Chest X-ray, AP view. Patient: 28 years old, sex M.
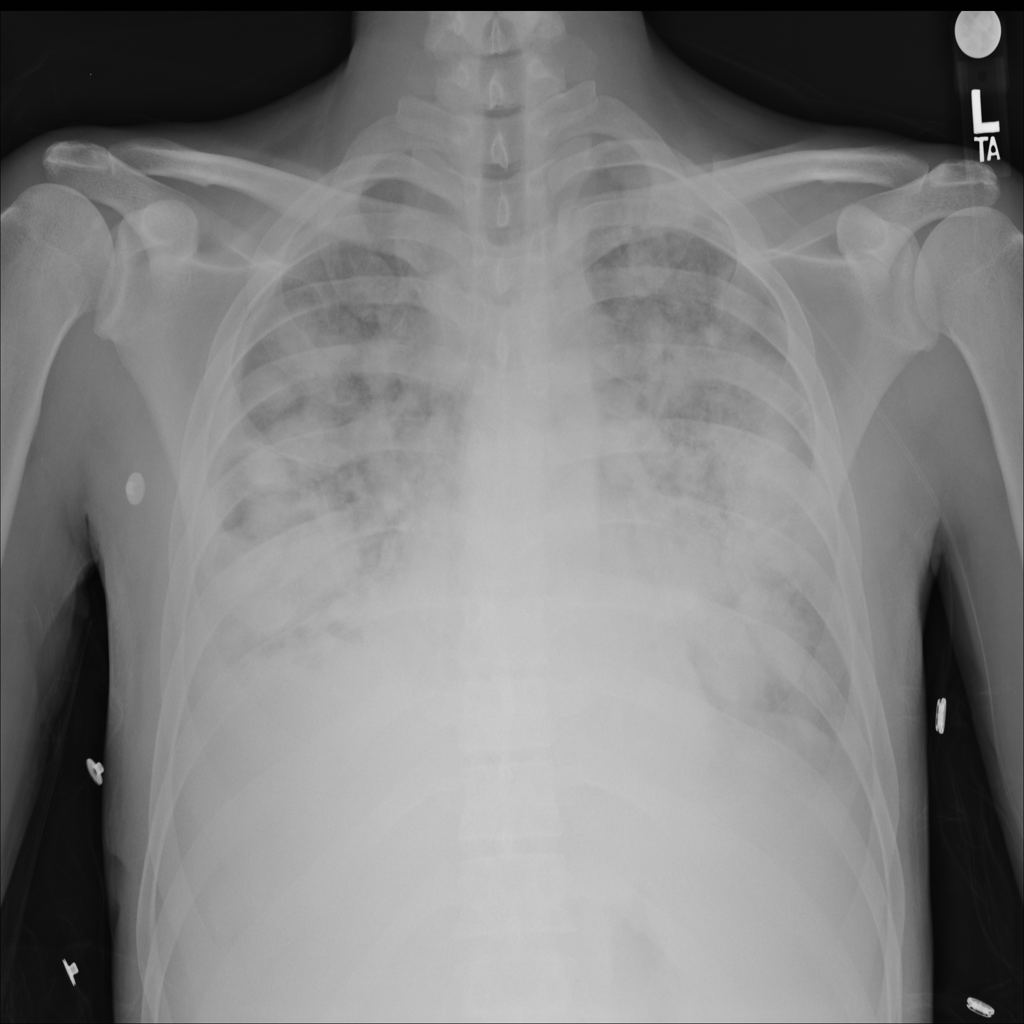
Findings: Nodule